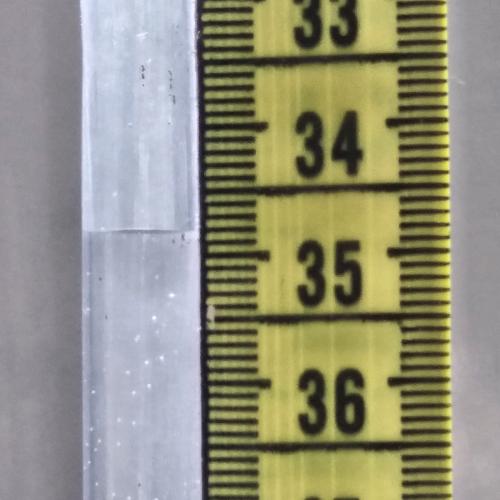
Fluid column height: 34.8 cm